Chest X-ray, PA view. Patient: 27 years old, sex F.
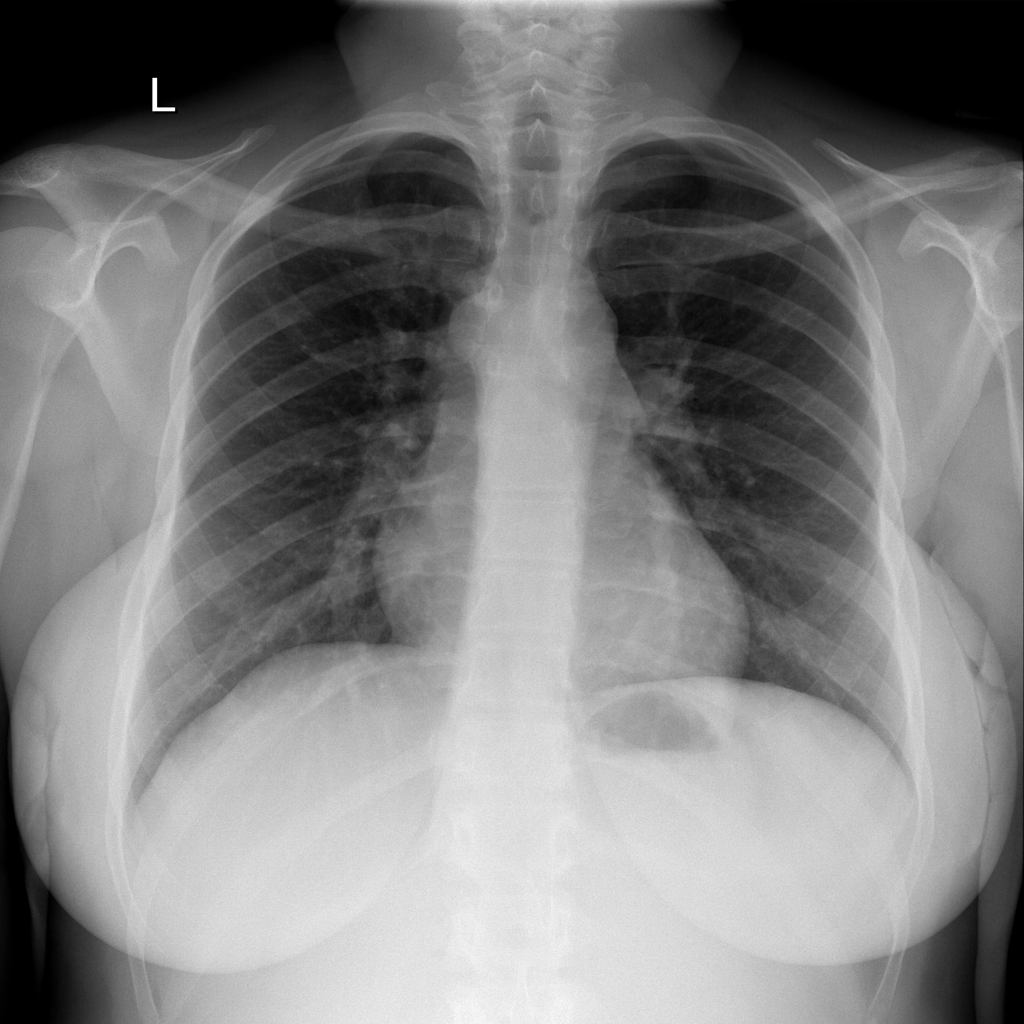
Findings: No Finding